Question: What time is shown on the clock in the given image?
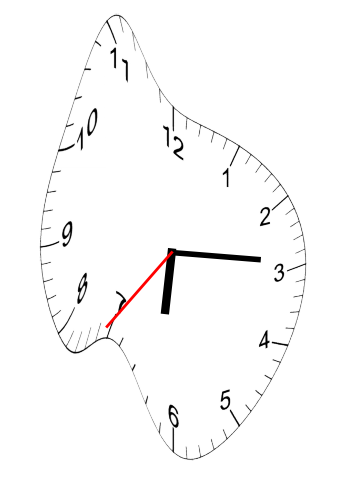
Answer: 06:14:36